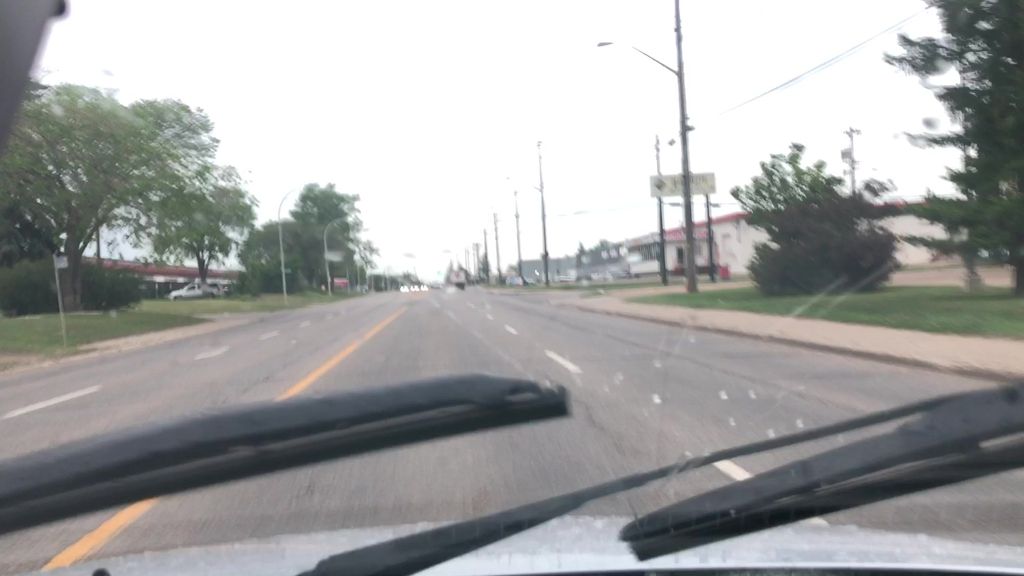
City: edmonton